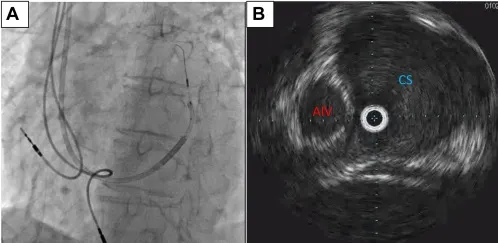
A: Fluoroscopy of intravascular ultrasound (IVUS) and guiding catheter at left anterior oblique view. IVUS image of the same level of.
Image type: radiology (ultrasound)